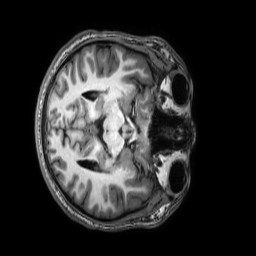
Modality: T1w
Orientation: axial
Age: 25
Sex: male
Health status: healthy
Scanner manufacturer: philips
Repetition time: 0.009 s
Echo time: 0.004 s